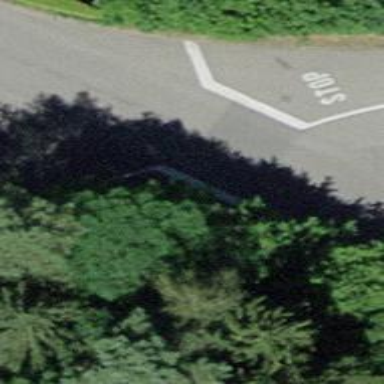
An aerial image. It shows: Unclassified asphalt road without sidewalk.